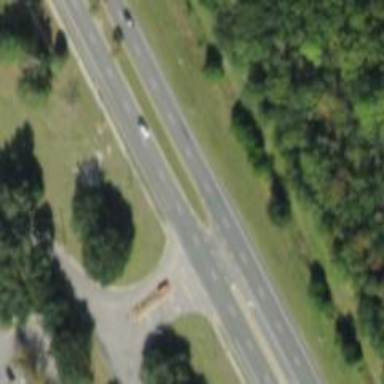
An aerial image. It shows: Trunk link highway.